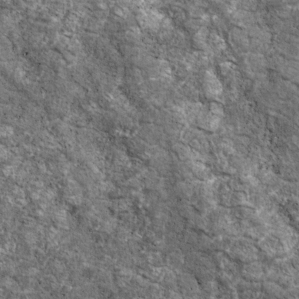
Label: non_frost